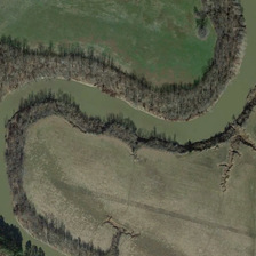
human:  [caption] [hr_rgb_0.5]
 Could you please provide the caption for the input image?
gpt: There are two belts in the forest alongside an S-shaped river passing through the meadow.

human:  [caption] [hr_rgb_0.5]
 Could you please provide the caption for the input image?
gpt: the s shaped river with two rows of lush trees on its banks crosses this farmland .

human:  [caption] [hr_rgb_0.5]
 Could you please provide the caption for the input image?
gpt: The S-shaped river is surrounded by triangular gray green land.

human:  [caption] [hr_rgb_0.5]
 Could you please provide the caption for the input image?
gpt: A river in the shape of a triangular grey green ground.

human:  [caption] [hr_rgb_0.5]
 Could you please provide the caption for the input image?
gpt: Along the S-shaped river across the grassland, there are two forest belts.